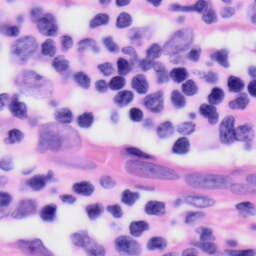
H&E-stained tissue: Skin